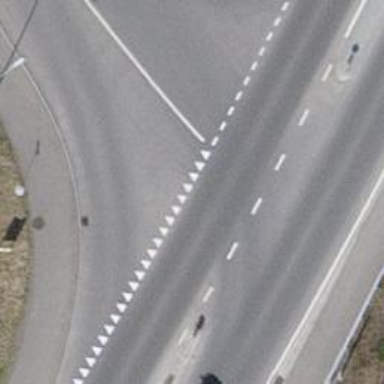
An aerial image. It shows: Road with "give way" sign.